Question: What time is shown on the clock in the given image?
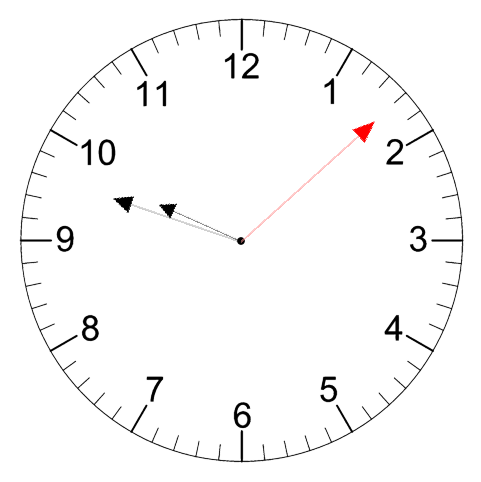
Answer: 09:48:08